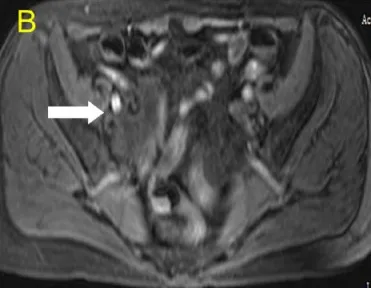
MRI and CT findings of the lesion in the right lower abdomen and spleen. (A, B) Axial view of the abdominal magnetic resonance scan revealed a slightly short T2 signal, a heterogeneous high signal in the diffusion-weighted image, and high signal intensity in the solid part (white arrow).
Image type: radiology (mri)